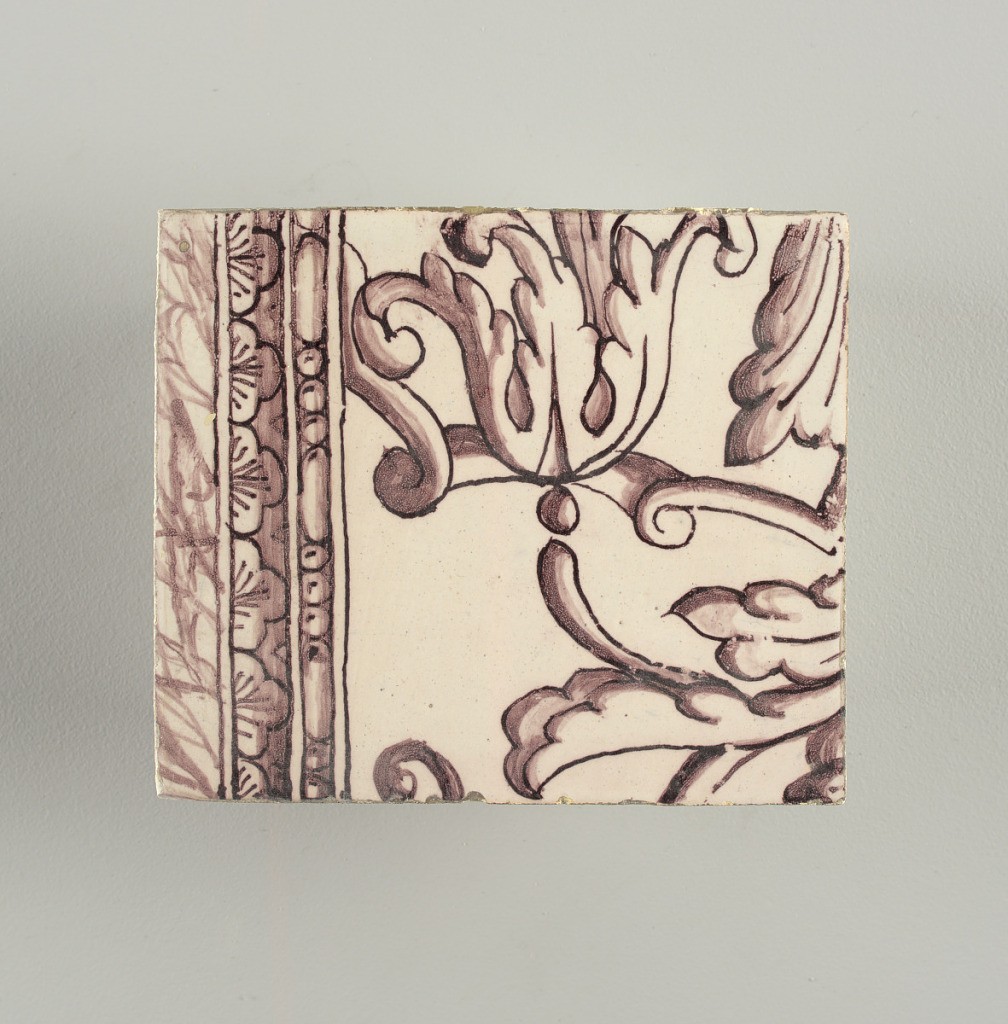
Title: Panel
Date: ca. 1725
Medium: Tin-glazed earthenware, underglaze manganese decoration
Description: Tile from upright rectangular panel of tiles; dark purple (manganese) on white ground showing arched framework; oval cartouche bearing double monogram (probably Lubert Adolf Torck), supported by pair of nude amors; pair of small amors holding crown above, borne by pair of female terms; surrounded by leafscrolls and foliations, with pair of flower-filled urns; top center, lunetted amor's head pendented with rosetted lattice cartouche.

To be used in Rozendaal Castel. Intended to be viewed inset into a wall- indicated by the inclusion of a trompe-l'oeil marbleized edge that surrounds three sides of the panel.